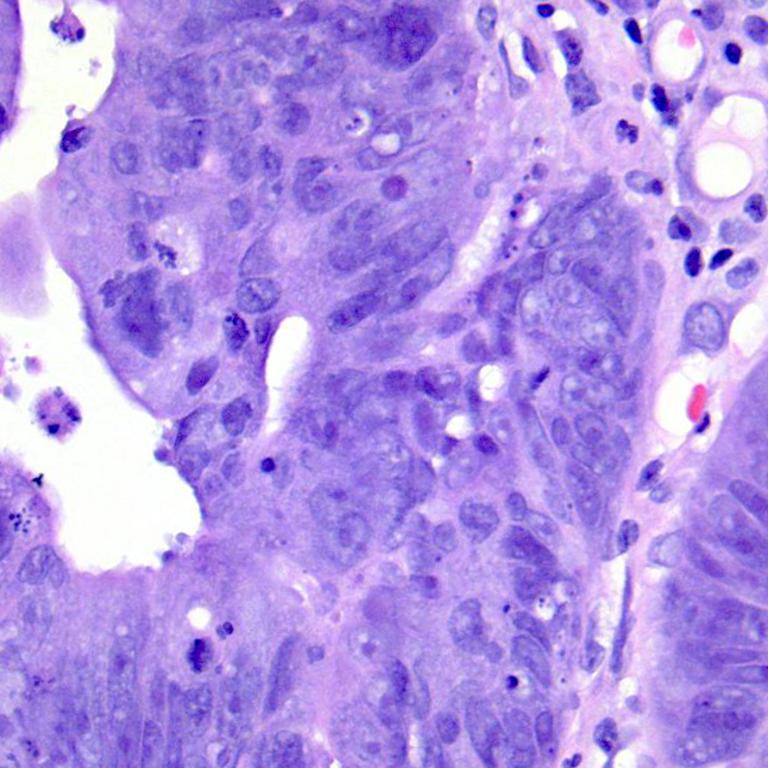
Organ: colon
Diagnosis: adenocarcinomas